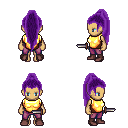
a pixel art fantasy rpg character, female body template, human, tanned skin, gold chest armor, magenta pants, purple extra-long topknot hairstyle, maroon shoes, dagger, four views (front, back, left, right), 2x2 character sprite sheet, small pixel art, hard edges, no anti-aliasing